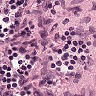
Metastatic tissue present: no